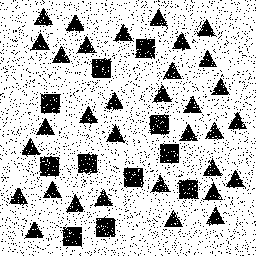
Squares: 11
Triangles: 33
Stars: 0
Total shapes: 44